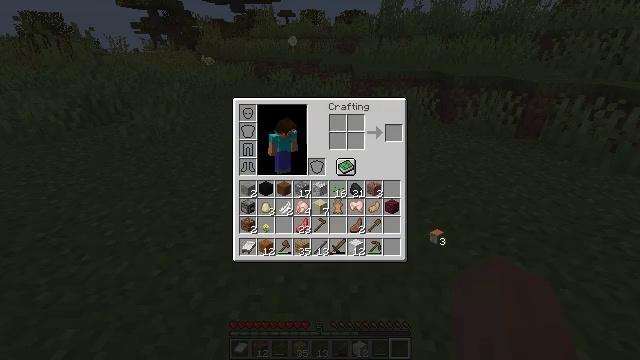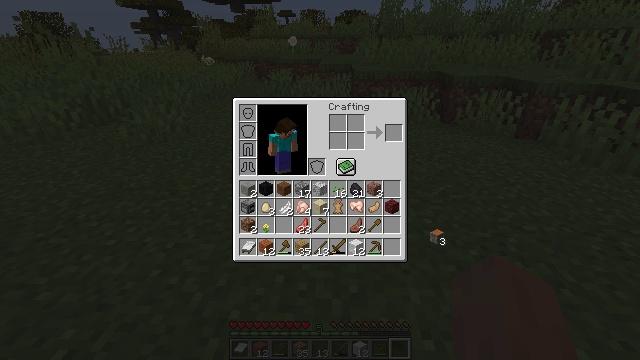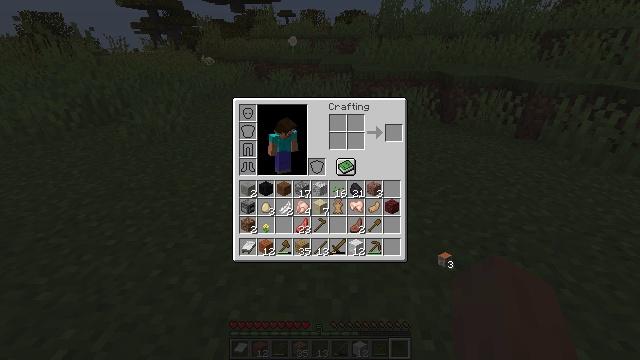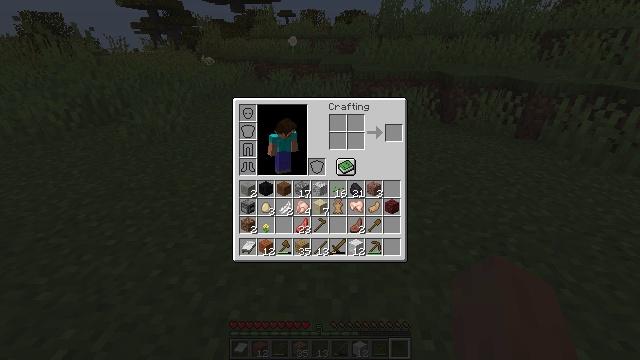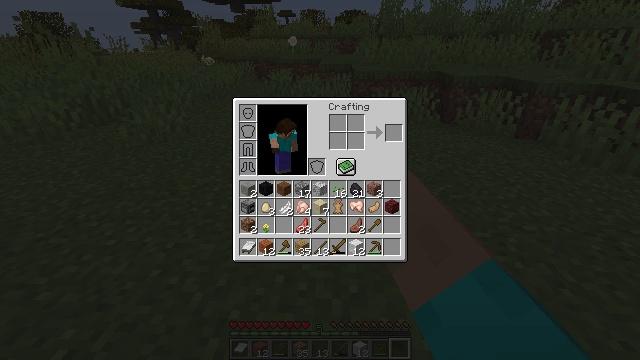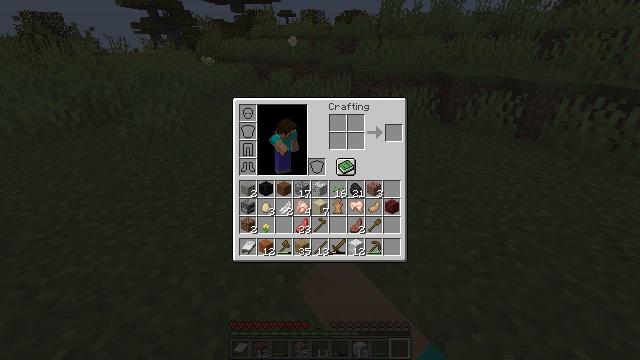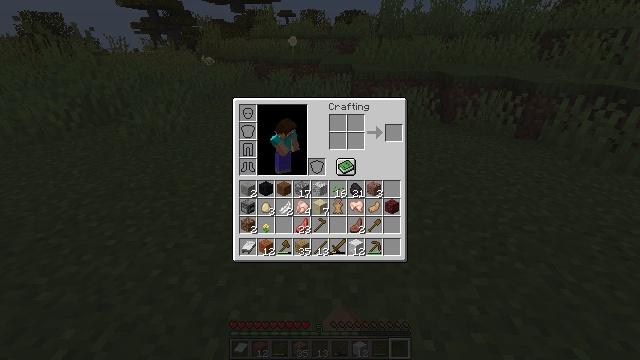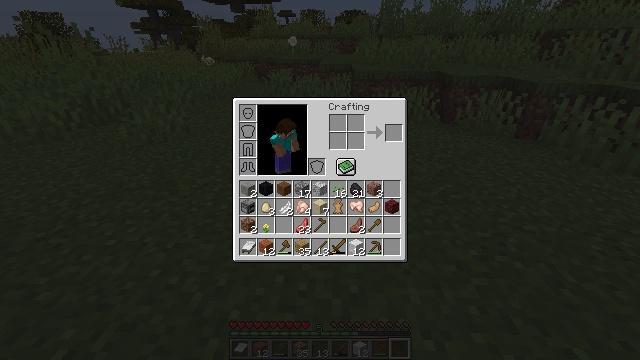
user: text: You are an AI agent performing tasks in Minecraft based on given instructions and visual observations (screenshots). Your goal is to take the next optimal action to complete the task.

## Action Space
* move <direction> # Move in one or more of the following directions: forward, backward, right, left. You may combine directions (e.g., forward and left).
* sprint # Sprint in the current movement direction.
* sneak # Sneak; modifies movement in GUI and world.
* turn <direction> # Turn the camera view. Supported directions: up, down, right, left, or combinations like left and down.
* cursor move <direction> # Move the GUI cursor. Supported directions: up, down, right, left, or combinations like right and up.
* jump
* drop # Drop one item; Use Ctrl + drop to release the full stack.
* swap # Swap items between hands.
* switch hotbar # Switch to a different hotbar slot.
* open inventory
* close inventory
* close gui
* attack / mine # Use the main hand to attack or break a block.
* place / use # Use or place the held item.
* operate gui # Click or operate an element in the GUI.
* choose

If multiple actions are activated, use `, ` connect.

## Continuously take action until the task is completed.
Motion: motion action
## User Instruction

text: Remove an acacia log from the inventory.
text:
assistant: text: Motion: operate gui, open gui
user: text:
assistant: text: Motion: cursor move right and down, operate gui
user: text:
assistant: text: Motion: no_op
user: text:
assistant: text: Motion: no_op
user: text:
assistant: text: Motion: no_op
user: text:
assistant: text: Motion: no_op
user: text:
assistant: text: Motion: no_op
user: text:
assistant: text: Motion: no_op